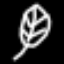
Label: leaf